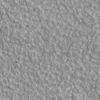
Label: not_dusty